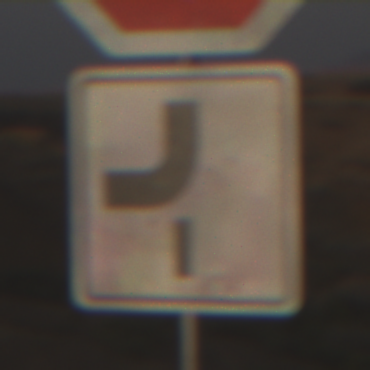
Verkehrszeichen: VerlaufVorfahrtsstrasse7
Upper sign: Stop
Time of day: SunriseSunset
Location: Outdoor (Nature)
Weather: PartlyCloudy
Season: NotSpecified
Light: Natural